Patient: sex F, age 67
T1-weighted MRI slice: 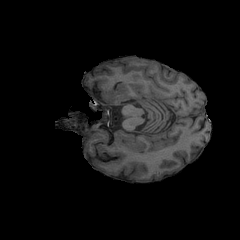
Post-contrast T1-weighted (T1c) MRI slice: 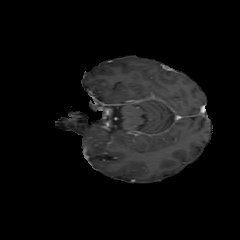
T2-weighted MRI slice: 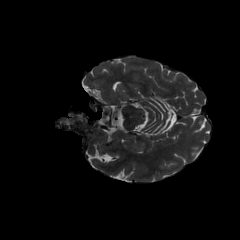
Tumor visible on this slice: no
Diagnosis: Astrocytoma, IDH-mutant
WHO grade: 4